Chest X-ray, PA view. Patient: 50 years old, sex F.
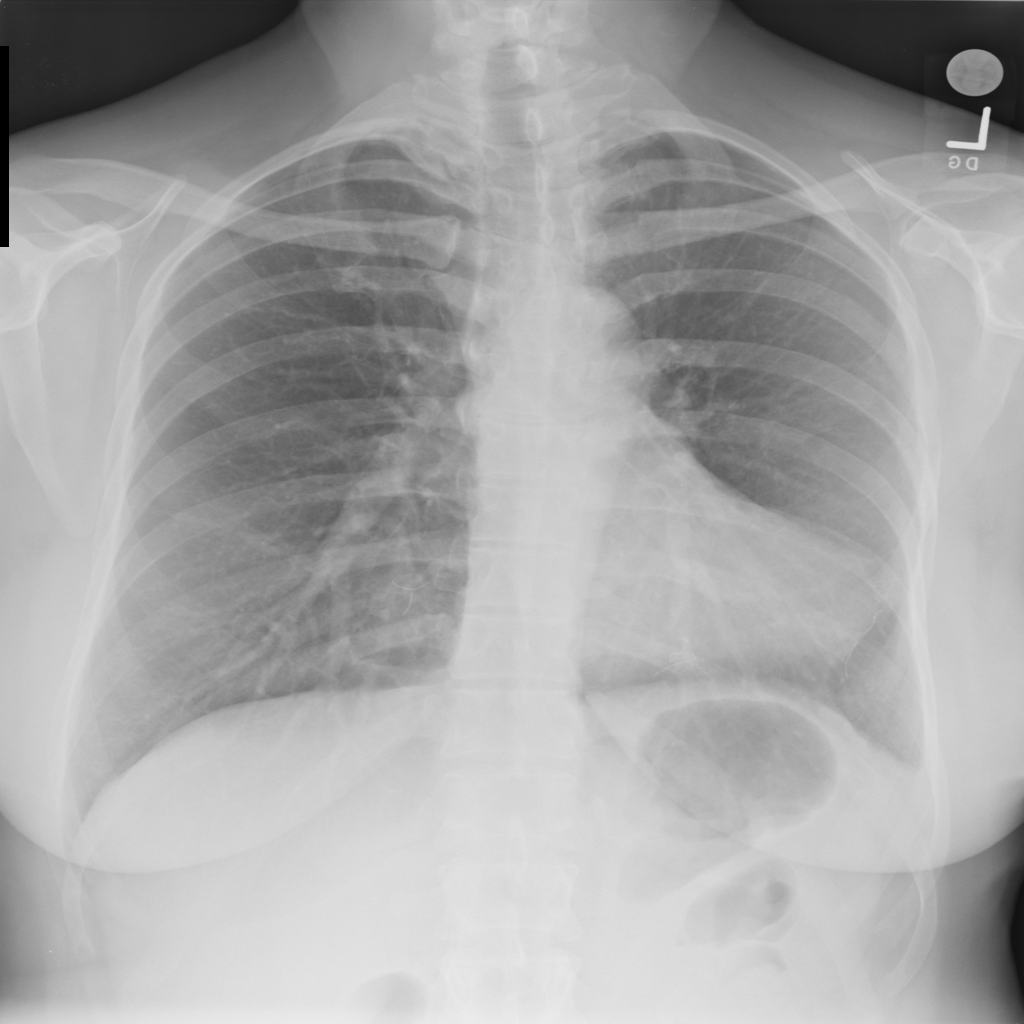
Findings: No Finding